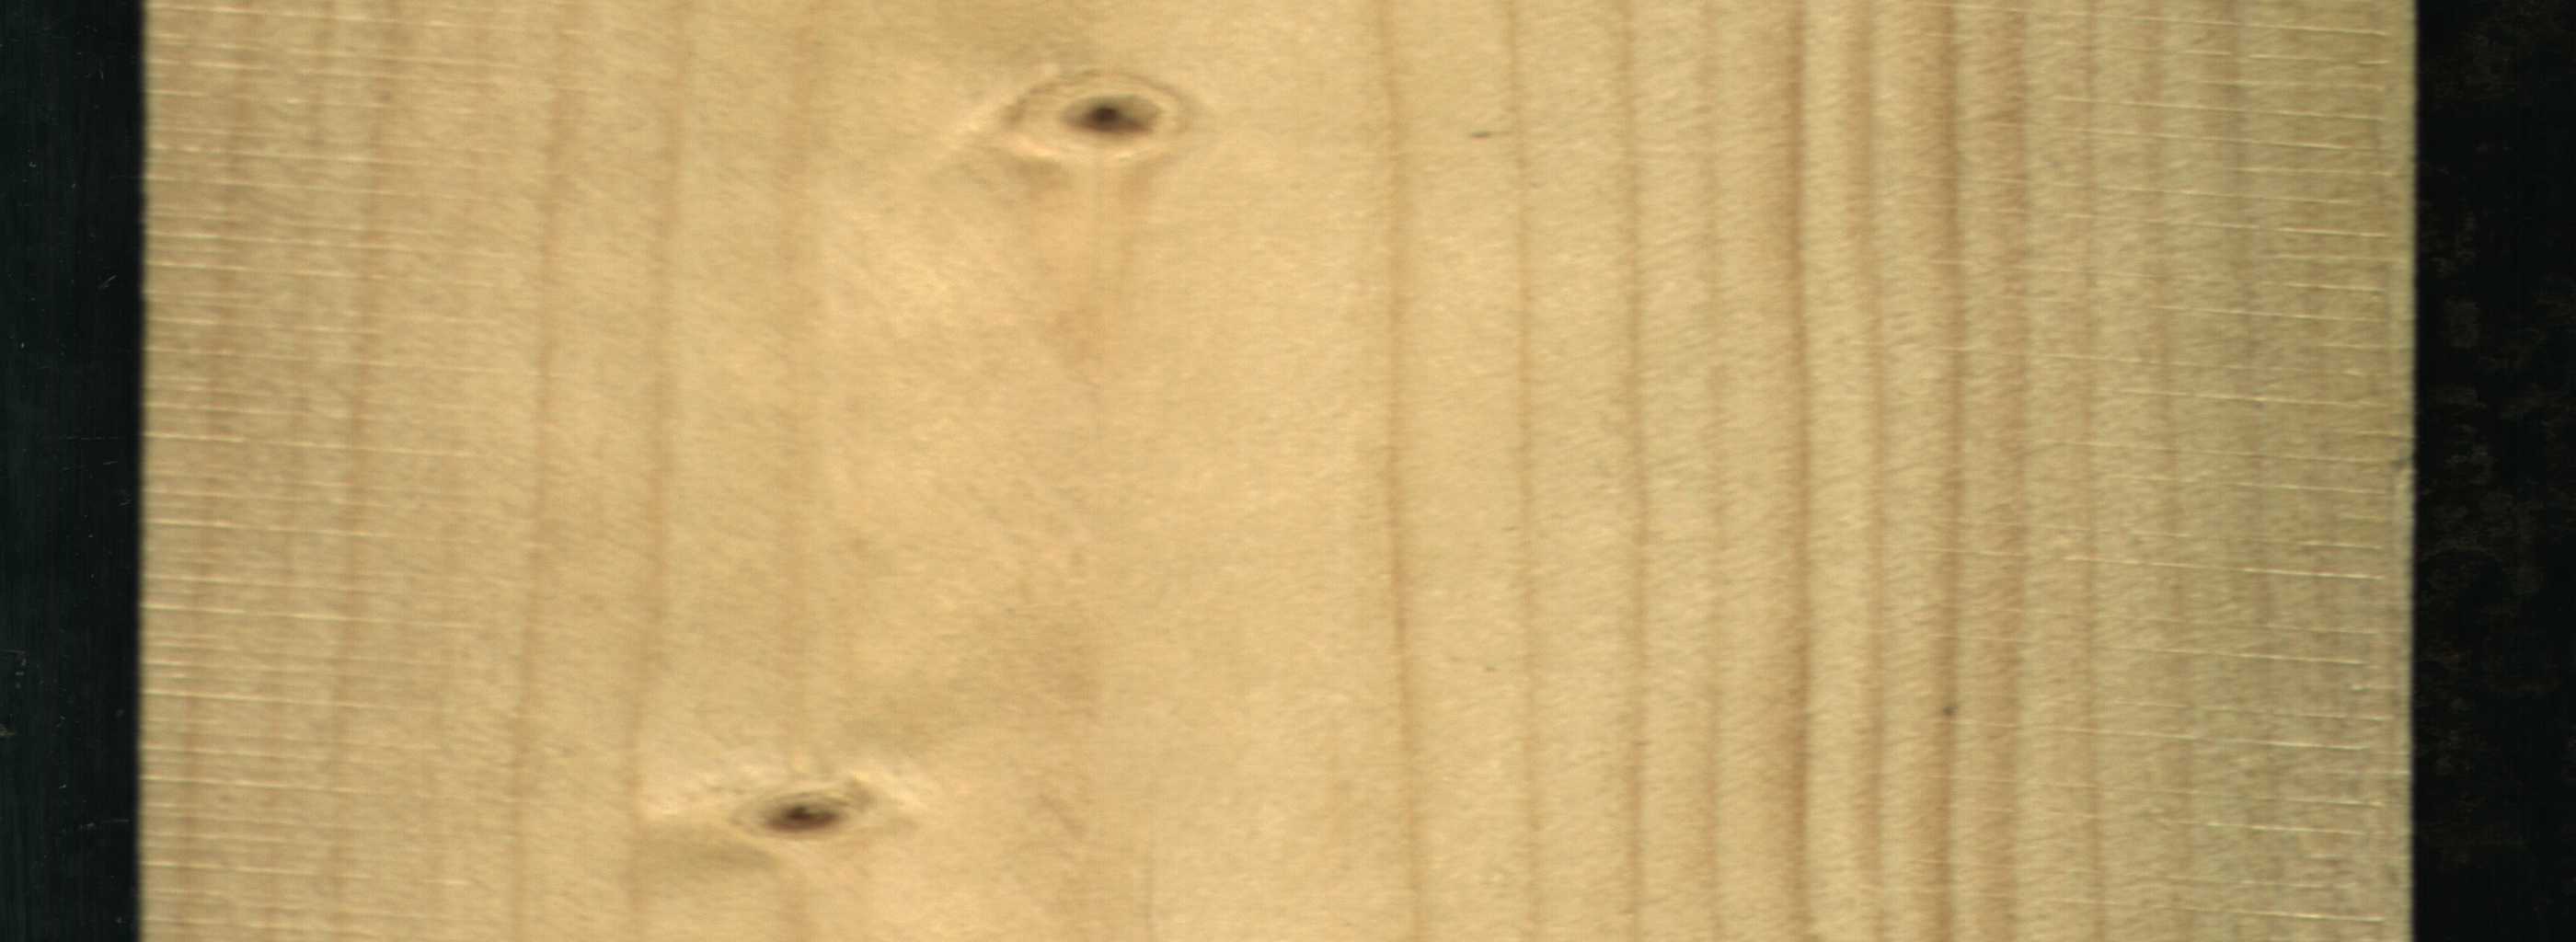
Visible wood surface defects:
Live_Knot
Live_Knot